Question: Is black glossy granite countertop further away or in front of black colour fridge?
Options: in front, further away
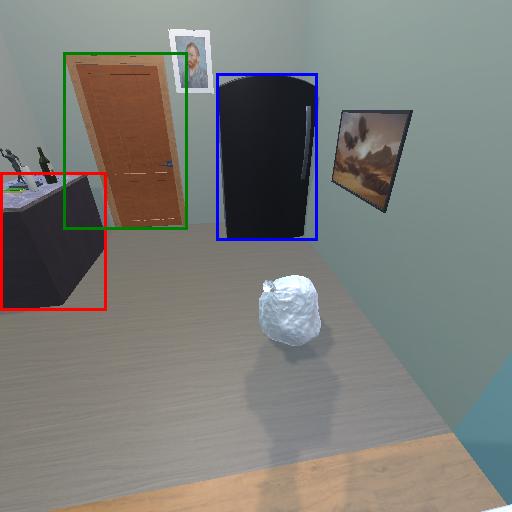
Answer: in front